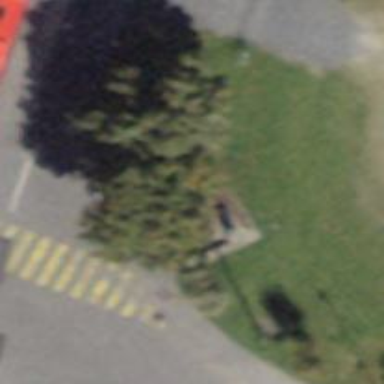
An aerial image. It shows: Bench.